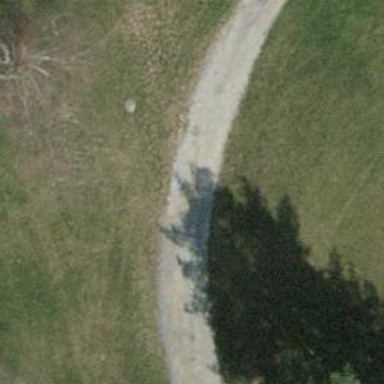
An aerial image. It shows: Designated golf cart path on compacted grade3 track.